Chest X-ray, AP view. Patient: 27 years old, sex M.
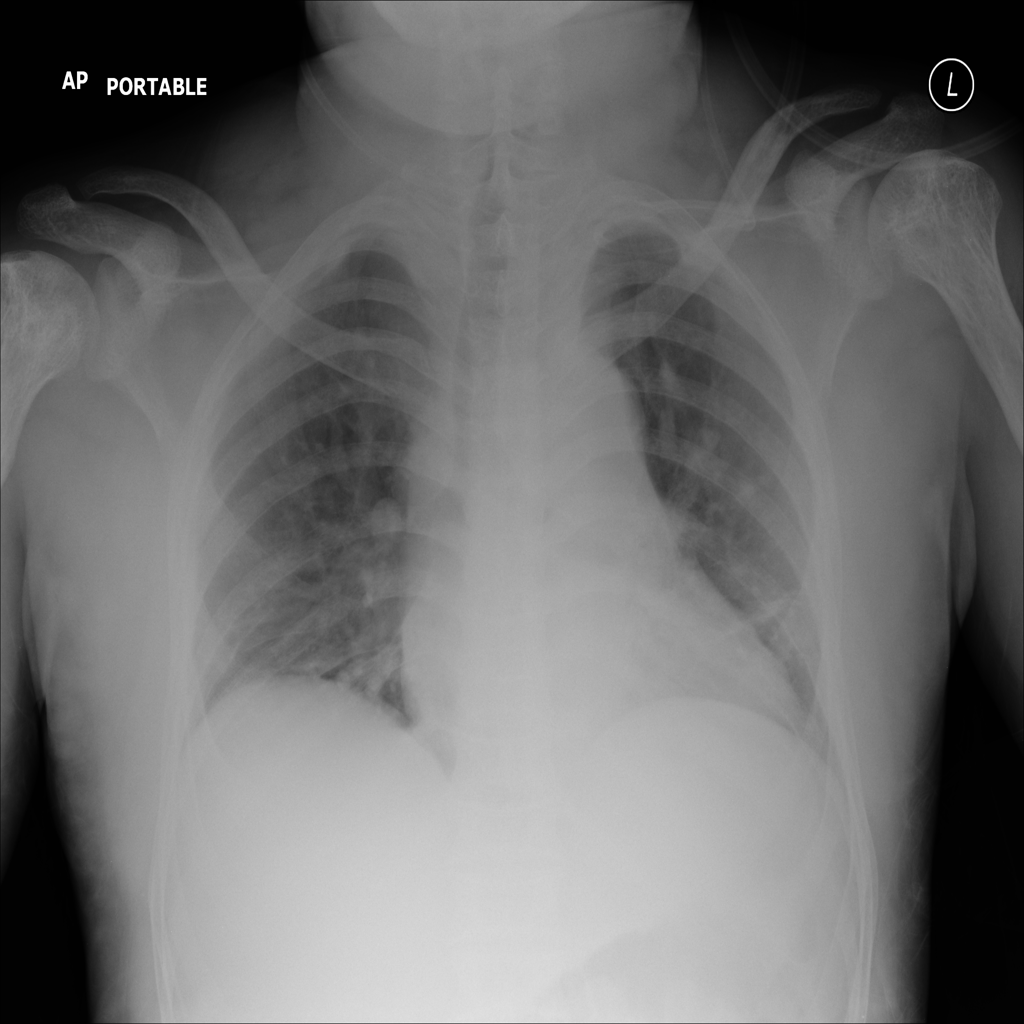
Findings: Infiltration